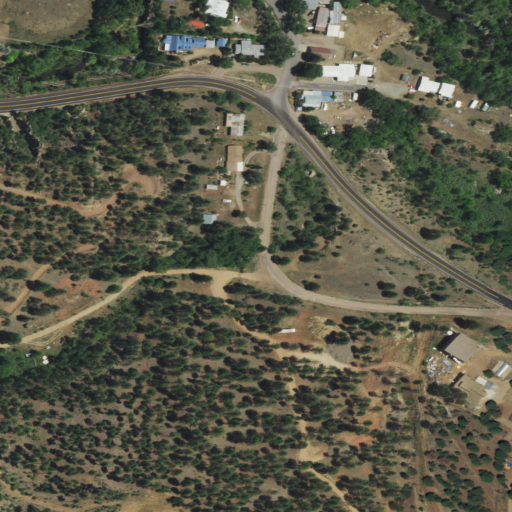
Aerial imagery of valley in New Mexico named Lime Canyon containing evergreen forest, open development, woody wetlands, low intensity development, shrub, and medium intensity development